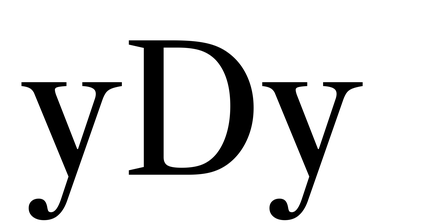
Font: LibreCaslonText_Regular